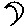
Label: moon